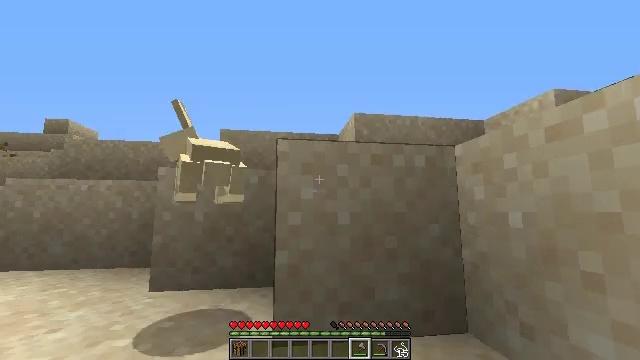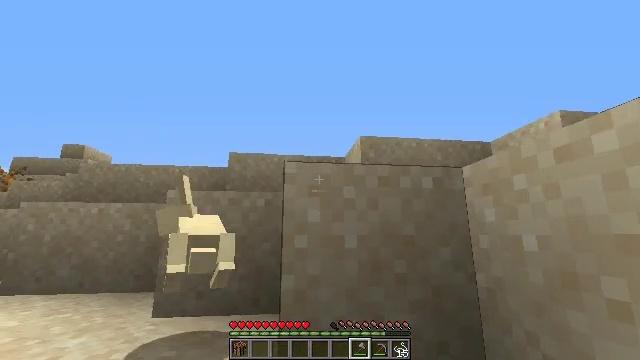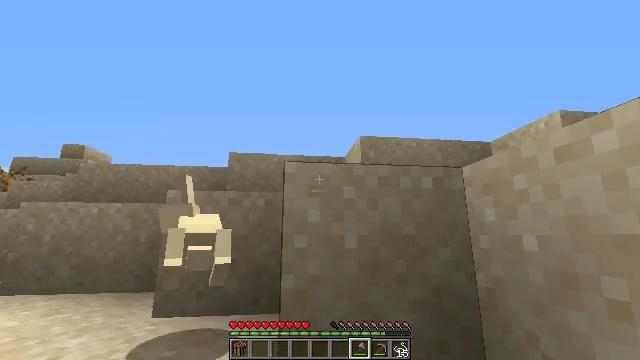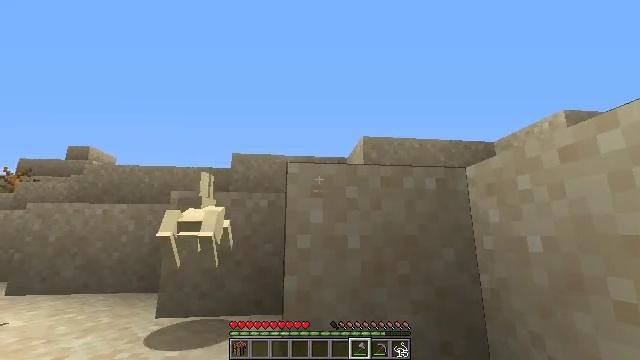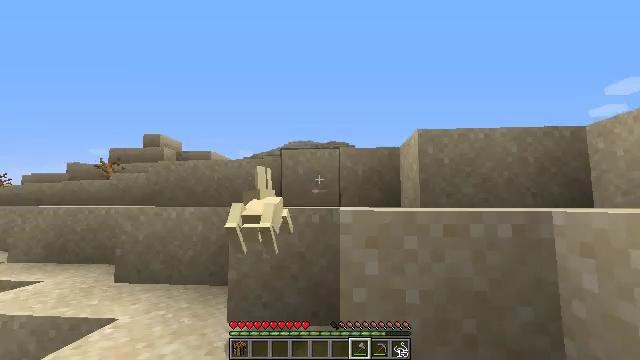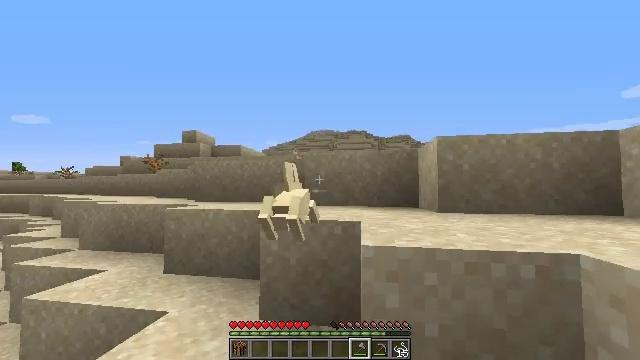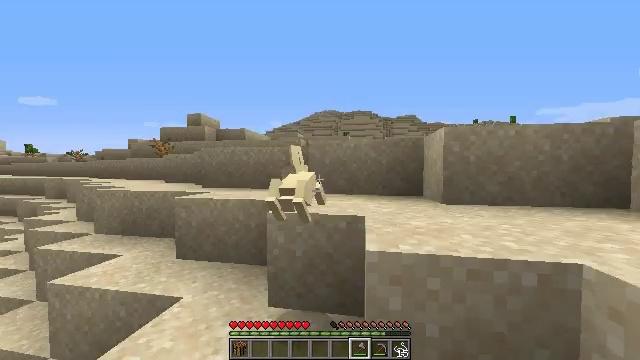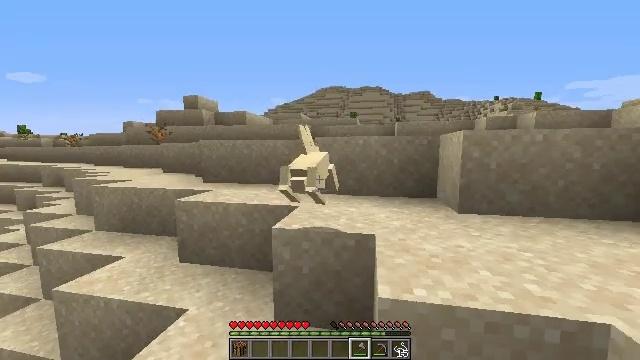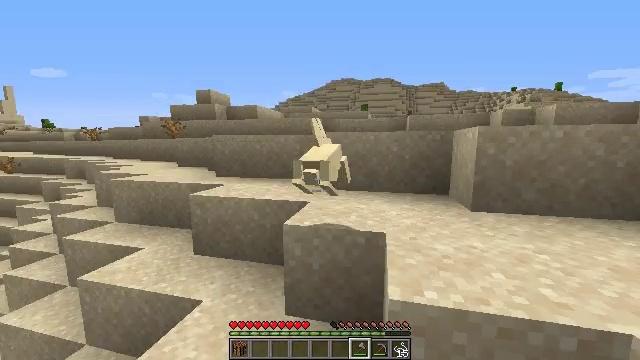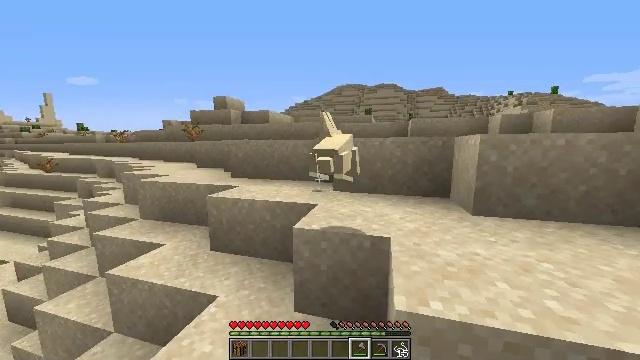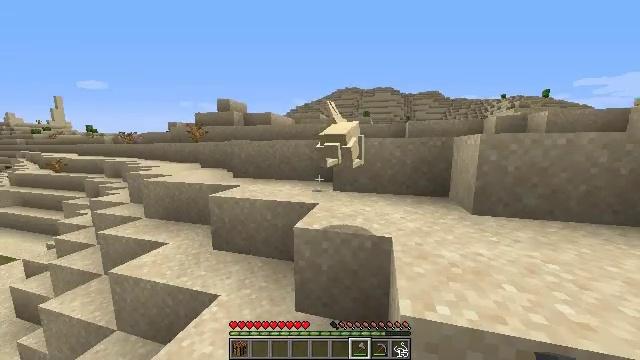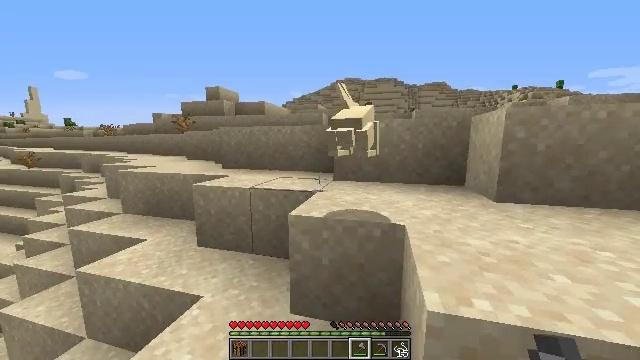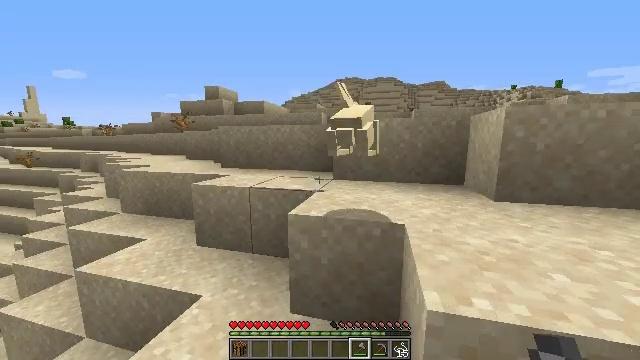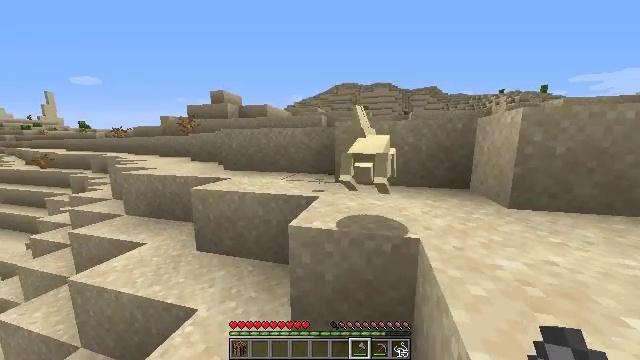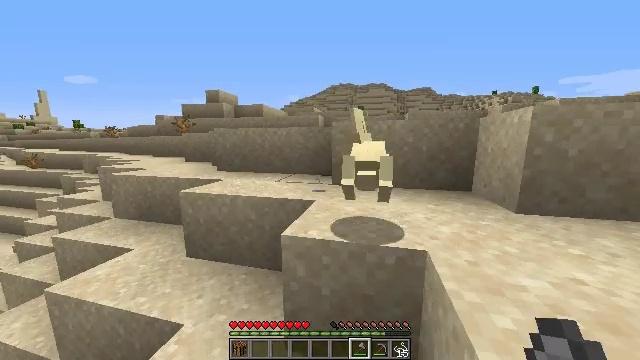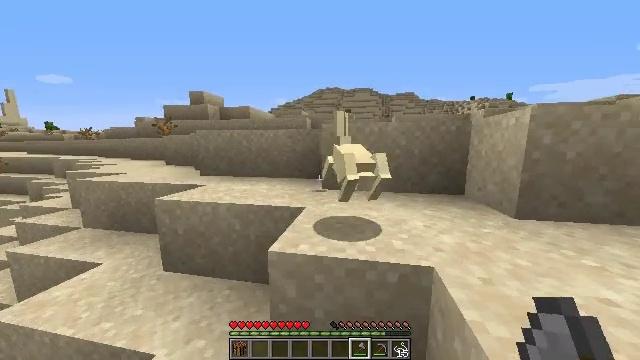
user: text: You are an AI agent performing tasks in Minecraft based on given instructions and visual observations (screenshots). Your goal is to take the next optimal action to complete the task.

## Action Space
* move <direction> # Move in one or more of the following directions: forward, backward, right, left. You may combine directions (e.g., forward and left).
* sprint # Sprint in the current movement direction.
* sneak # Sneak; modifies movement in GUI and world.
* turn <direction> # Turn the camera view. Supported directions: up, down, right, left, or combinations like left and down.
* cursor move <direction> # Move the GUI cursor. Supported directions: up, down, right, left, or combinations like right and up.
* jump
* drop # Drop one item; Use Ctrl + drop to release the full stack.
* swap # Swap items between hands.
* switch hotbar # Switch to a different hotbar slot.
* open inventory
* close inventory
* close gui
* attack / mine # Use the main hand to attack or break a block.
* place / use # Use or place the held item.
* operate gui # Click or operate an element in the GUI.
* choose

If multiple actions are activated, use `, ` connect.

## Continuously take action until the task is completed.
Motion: motion action
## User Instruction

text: Kill the rabbit.
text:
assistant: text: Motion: turn left and up
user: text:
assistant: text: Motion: no_op
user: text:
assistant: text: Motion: sprint
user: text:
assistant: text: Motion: move forward, sprint, turn left and down, jump
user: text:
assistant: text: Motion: move forward, sprint, turn left and down, jump
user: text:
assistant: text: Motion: move forward, sprint, turn left and down, jump
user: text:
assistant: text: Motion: move forward, sprint, turn left and down
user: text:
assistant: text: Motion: move forward, sprint, turn left and down
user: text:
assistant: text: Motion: move forward, sprint, turn left
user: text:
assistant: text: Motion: move forward, sprint
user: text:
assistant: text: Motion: move forward, sprint
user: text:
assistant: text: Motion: move forward
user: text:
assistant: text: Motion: move forward
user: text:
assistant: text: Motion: move forward
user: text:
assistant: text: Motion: move forward, turn right, attack / mine
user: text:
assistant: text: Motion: move forward, turn right and up, attack / mine
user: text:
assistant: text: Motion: move forward, turn right and up, attack / mine
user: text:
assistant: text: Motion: move forward
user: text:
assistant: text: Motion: move forward, turn right and down
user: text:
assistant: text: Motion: move forward, turn down
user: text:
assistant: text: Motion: move forward, attack / mine
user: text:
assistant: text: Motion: move forward, turn left, attack / mine
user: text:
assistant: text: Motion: move forward, sprint, turn left, attack / mine, jump
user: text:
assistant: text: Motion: move forward, sprint, turn left, jump
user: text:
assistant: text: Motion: move forward, sprint, turn left, jump
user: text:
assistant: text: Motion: move forward, sprint, turn left and up, jump
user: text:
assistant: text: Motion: move forward, sprint, turn left and up
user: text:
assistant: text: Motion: move forward, sprint
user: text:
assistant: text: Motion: move forward, sprint
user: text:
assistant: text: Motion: move forward, sprint